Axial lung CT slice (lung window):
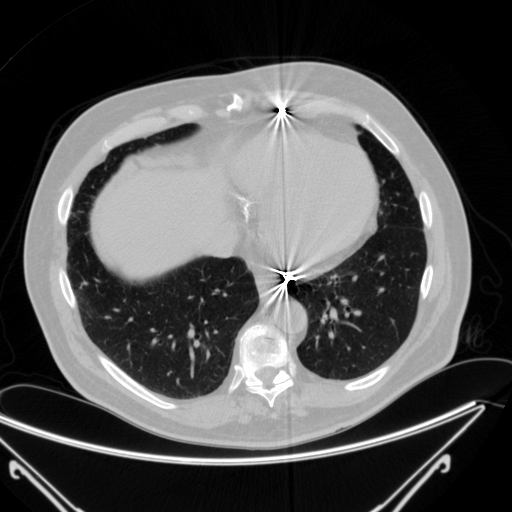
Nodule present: no